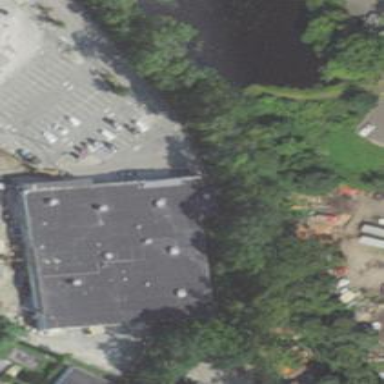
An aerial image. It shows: Fitness center located in leisure land.